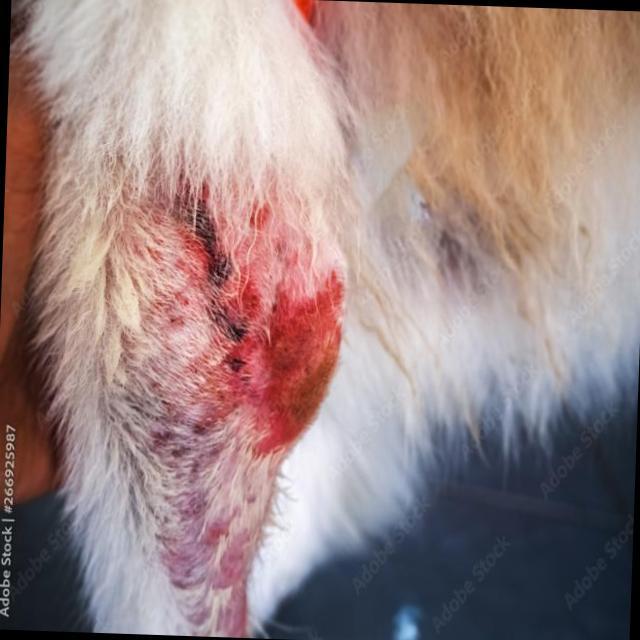
Canine dermatitis — inflammation of the skin presenting with erythema, pruritus, papules, and excoriation. May be allergic, contact, or atopic in origin.